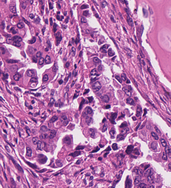
Tumor epithelial tissue: yes
Tumor-associated stroma tissue: yes
Normal tissue: no